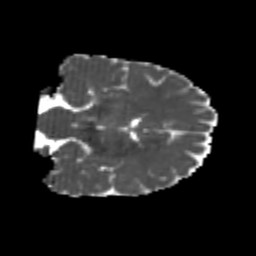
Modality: MD
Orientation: coronal
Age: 22
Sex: female
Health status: healthy
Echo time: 0.074 s